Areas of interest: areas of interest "Soccer Field"
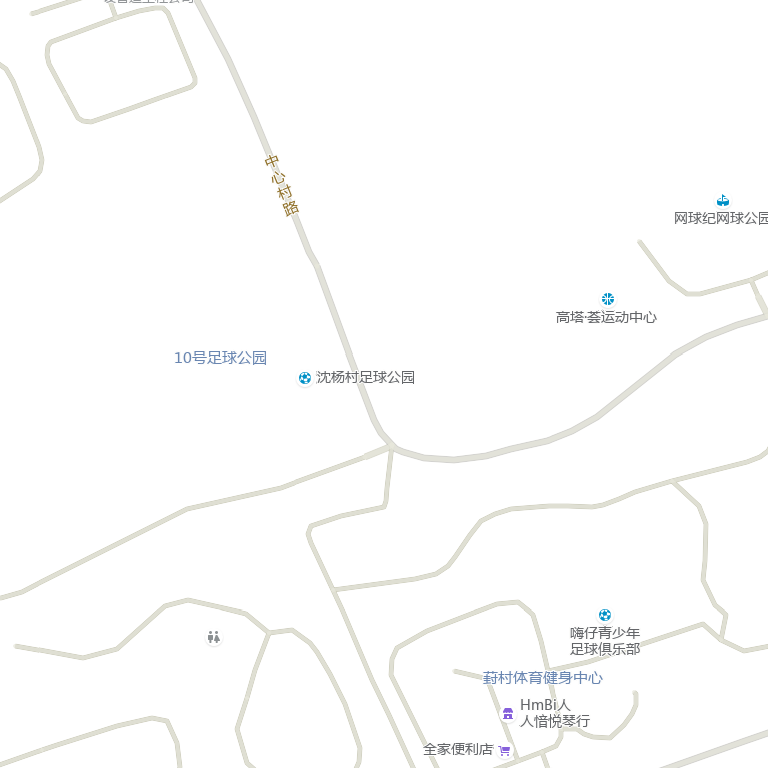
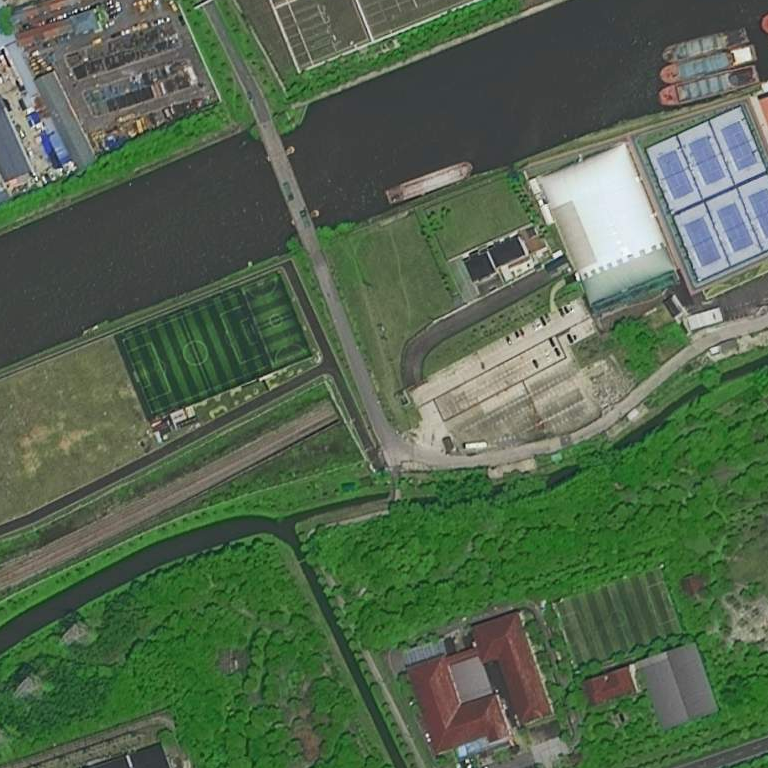